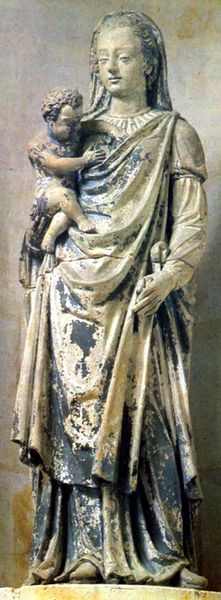
Titel: Madonna mit Kind
Künstler: Mathieu Dionise
Standort: Parigné-l’Eveque (EU - F - Pays-de-la-Loire)
Schlagwörter: blau, hand, nackt, frau, holz, kleid, nase, tuch, hemd, arm, falten, gesicht, stehen, stein, tragen, gewand, haare, kind, mutter, locken, skulptur, statue, beine, ruhig, ruhe, baby, dick, kopftuch, beinchen, fuss, jungfrau, christus, jesus, jesus christus, gelassen, maria, madonna, mutter gottes, standbild, mamor, säugling, erlöser, heiligenbild, gottesmutter, jesuskind, ruhend, mama, falen, messias, gottessohn, sohn gottes, unsere liebe frau, heilige maria, christkind, skulptu, beruhigend, burst, madonna mit dem kind, christkönig, heilland, erretter, jesus von nazaret, gottesgebärerin, maria von nazaret